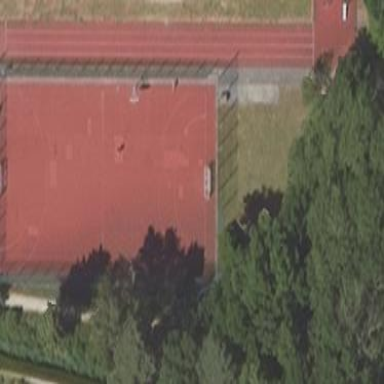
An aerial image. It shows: Clay soccer pitch for leisure sports.